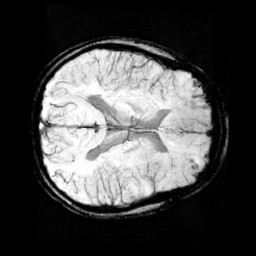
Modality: minIP
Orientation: axial
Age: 9
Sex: male
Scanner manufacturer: siemens
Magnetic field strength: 3 T
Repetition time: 0.027 s
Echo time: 0.02 s